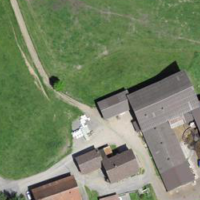
EUNIS habitat code: 24
Species observed at this site:
Hedera helix